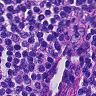
Metastatic tissue present: no